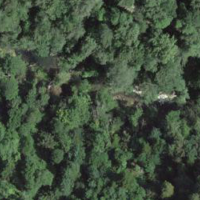
EUNIS habitat code: 44
Species observed at this site:
Lathyrus vernus
Ajuga reptans